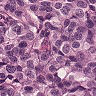
Metastatic tissue present: yes